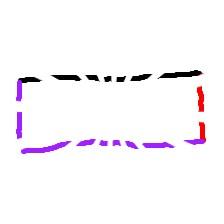
Shape: rectangle